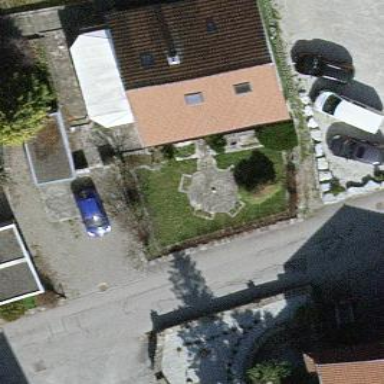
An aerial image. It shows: Detached building.